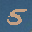
Label: 5